【题型】解答题　【知识点】立体几何　【难度】easy
如图，在四棱锥 $P-ABCD$ 中，底面 $ABCD$ 是直角梯形，$AD \parallel BC$，$AB \perp BC$，$AB = BC = 1$，$AD = 2$，$PA \perp$ 平面 $ABCD$，四棱锥 $P-ABCD$ 体积为 1。

\noindent (1) 求证：$CD \perp$ 平面 $PAC$；

\noindent (2) 求二面角 $P-CD-A$ 的大小。
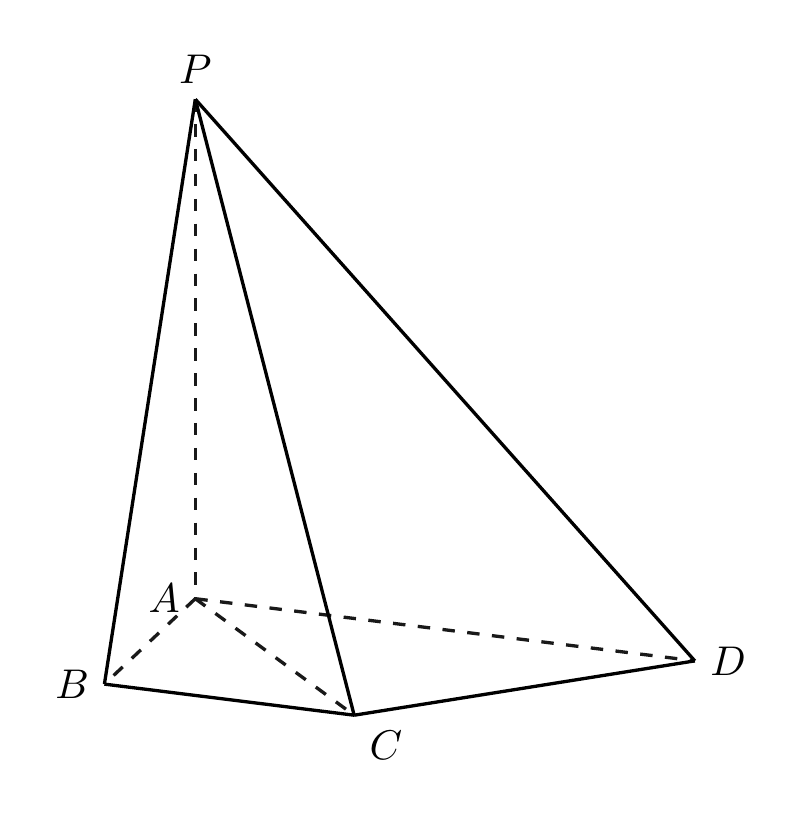
【解答】
\noindent \textbf{【详解】}

\noindent (1) 在直角梯形 $ABCD$ 中，$AD \parallel BC$，$AB \perp BC$，$AB = BC = 1$，$AD = 2$，

\noindent 则 $CD = \sqrt{(2-1)^2 + 1^2} = \sqrt{2}, AC = \sqrt{1^2 + 1^2} = \sqrt{2}$，

\noindent 则 $AC^2 + CD^2 = AD^2$，所以 $AC \perp CD$，

\noindent 因为 $PA \perp$ 平面 $ABCD$，$CD \subset$ 平面 $ABCD$，所以 $PA \perp CD$，

\noindent 又 $AC \cap PA = A, AC, PA \subset$ 平面 $PAC$，

\noindent 所以 $CD \perp$ 平面 $PAC$；

\vspace{1em}

\noindent (2) 因为 $CD \perp$ 平面 $PAC$，$PC \subset$ 平面 $PAC$，

\noindent 所以 $CD \perp PC$，

\noindent 又 $AC \perp CD$，所以 $\angle PCA$ 即为二面角 $P-CD-A$ 的平面角，

\noindent 由 $V_{P-ABCD} = \frac{1}{3} \times \frac{(1+2) \times 1}{2} \times PA = 1$，得 $PA = 2$，

\noindent 在 Rt$\triangle PAC$ 中，$\tan \angle PCA = \frac{PA}{AC} = \frac{2}{\sqrt{2}} = \sqrt{2}$，

\noindent 所以 $\angle PCA = \arctan \sqrt{2}$，

\noindent 即二面角 $P-CD-A$ 的大小为 $\arctan \sqrt{2}$．